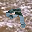
Label: 9